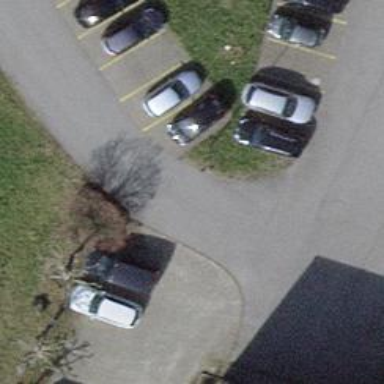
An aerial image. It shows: Parking aisle designated as service road.